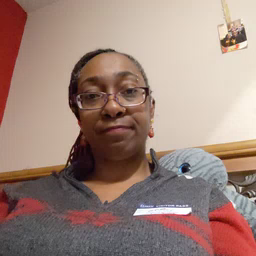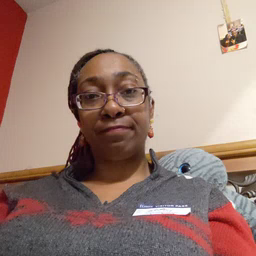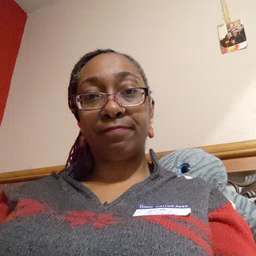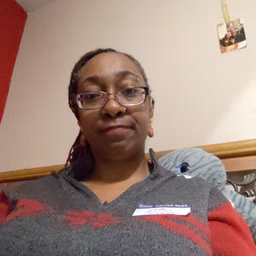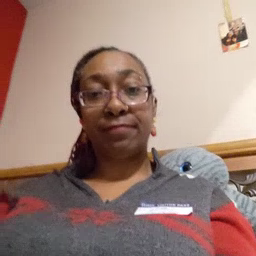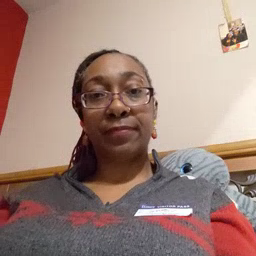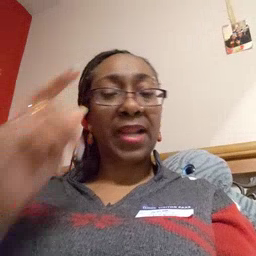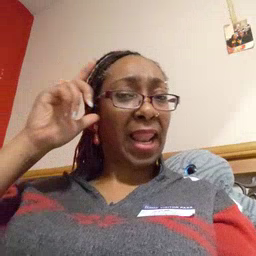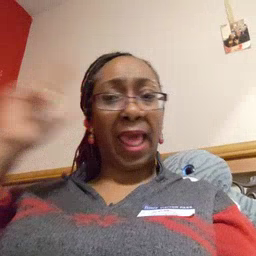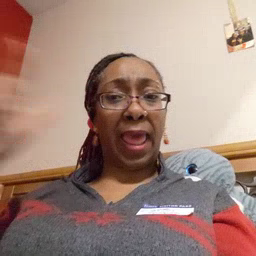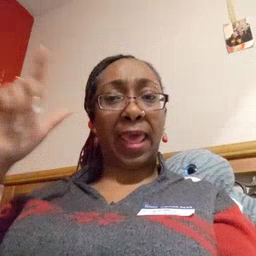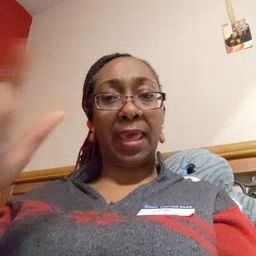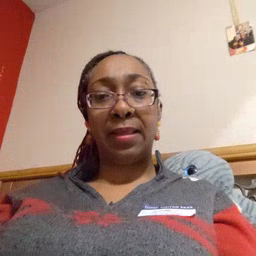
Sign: loud